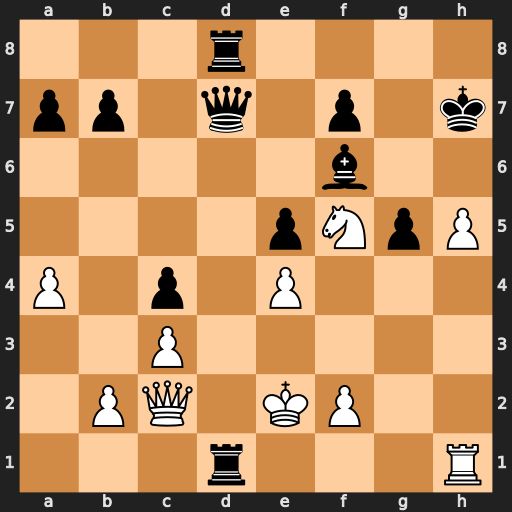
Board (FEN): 3r4/pp1q1p1k/5b2/4pNpP/P1p1P3/2P5/1PQ1KP2/3r3R
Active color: w
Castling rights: -
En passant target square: -
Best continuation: Rxd1 Qxd1+ Qxd1 Rxd1 Kxd1